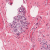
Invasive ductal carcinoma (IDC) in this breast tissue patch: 0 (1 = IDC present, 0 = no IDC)